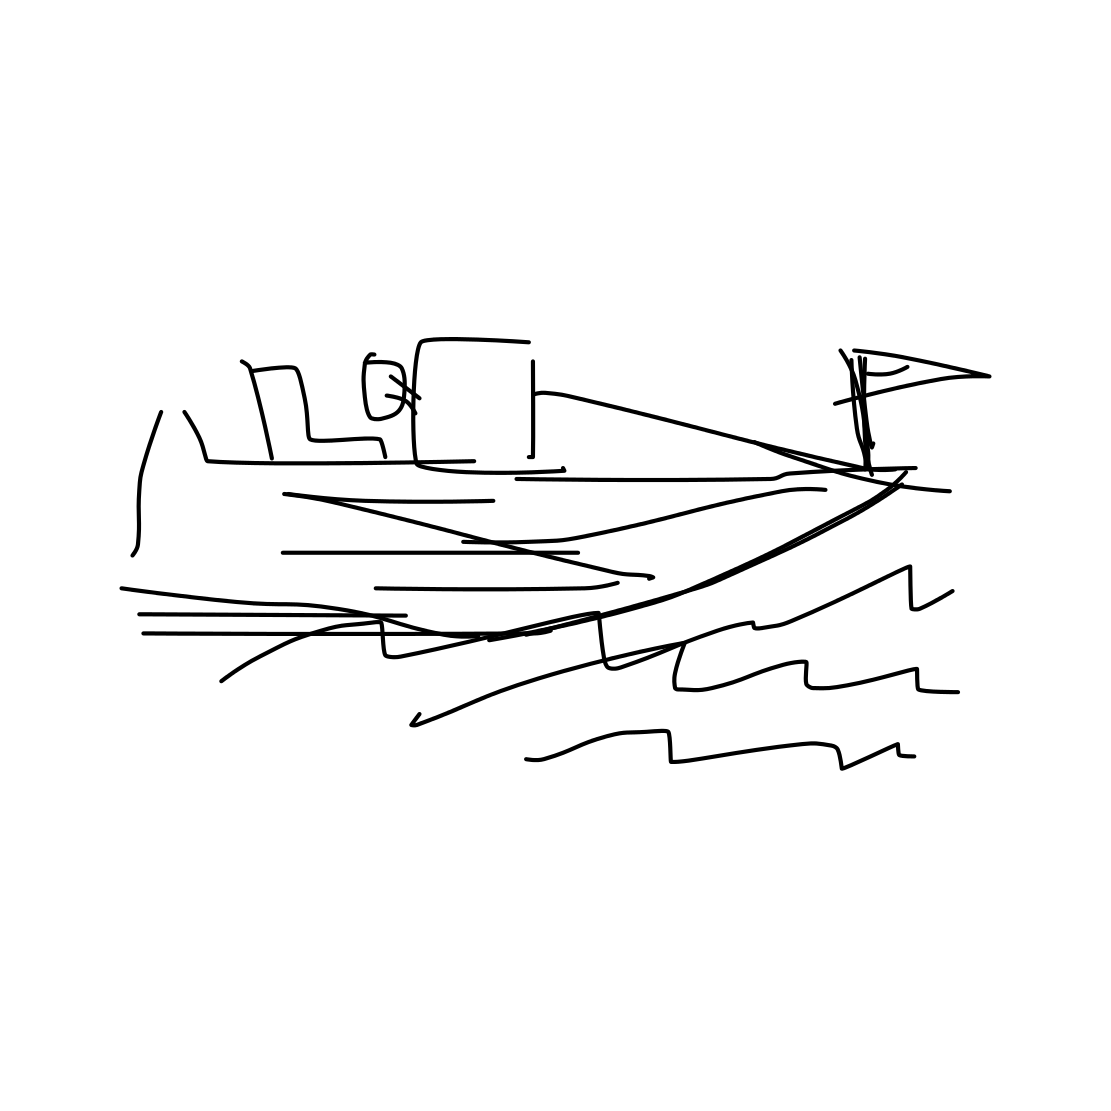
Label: speed-boat